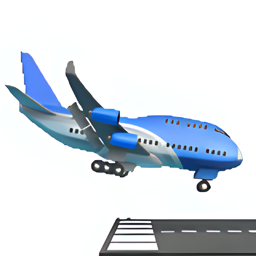
Name: airplane arriving
Emoji: 🛬
Group: Travel & Places
Sub-group: transport-air